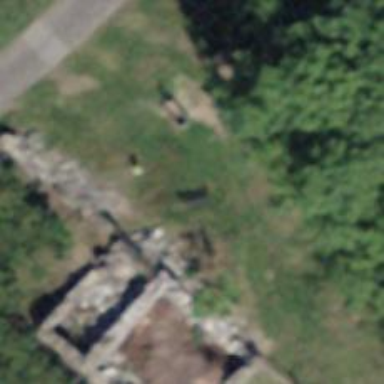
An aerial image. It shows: Brown bench.